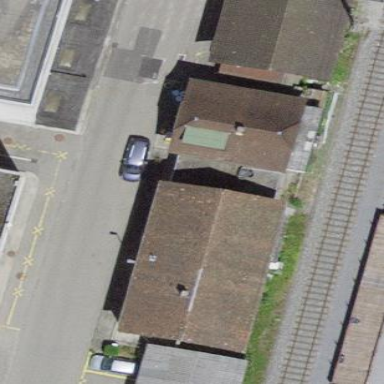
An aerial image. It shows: Commercial building.